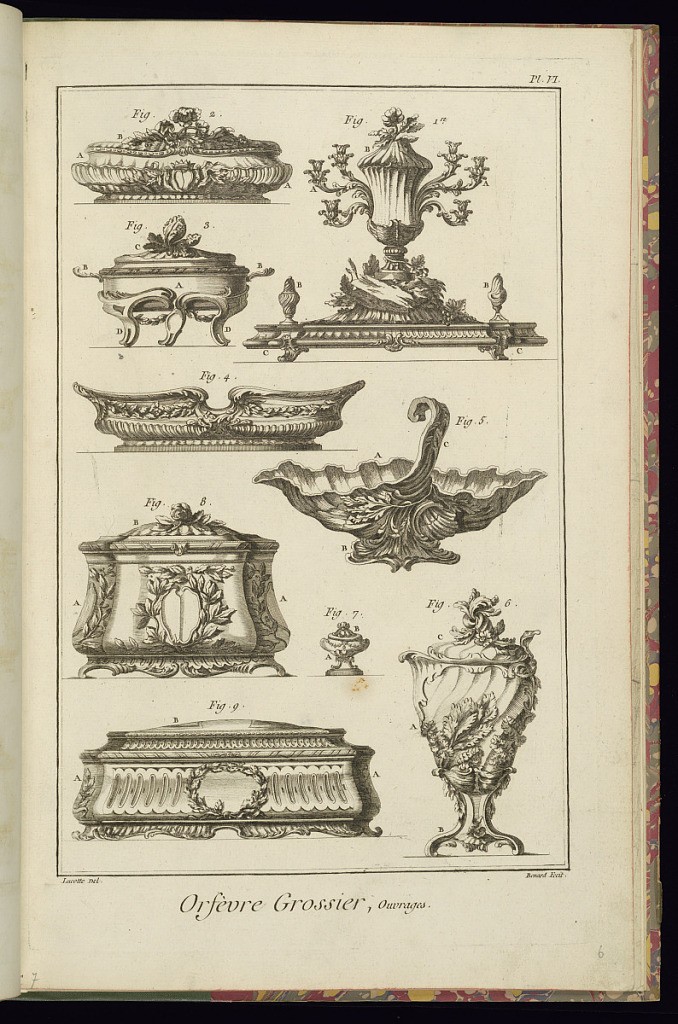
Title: Orfèvre Grossier, Ouvrages
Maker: J.R. Lucotte, French, 1733 – 1784
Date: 1762
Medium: Etching and engraving on laid paper
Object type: Print
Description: Plate depicting nine designs for silver objects including lidded tureens, bowls, lidded boxes, and a lidded vase. The objects are decorated with rococo motifs and are numbered and lettered. The plate is titled, numbered, and signed.